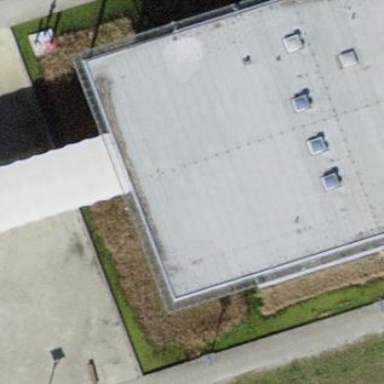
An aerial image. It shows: Roof as part of building.